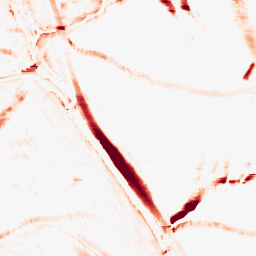
Category: morphological
Decomposition family: morphological_rect
Decomposition parameters: operation: opening
width: 20
height: 10
Upsampling method: sinc_blackman
Upsampling parameters: scale: 2
kernel_size: 8
Upsampling scale: 2